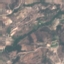
Label: PermanentCrop